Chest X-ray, PA view. Patient: 31 years old, sex M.
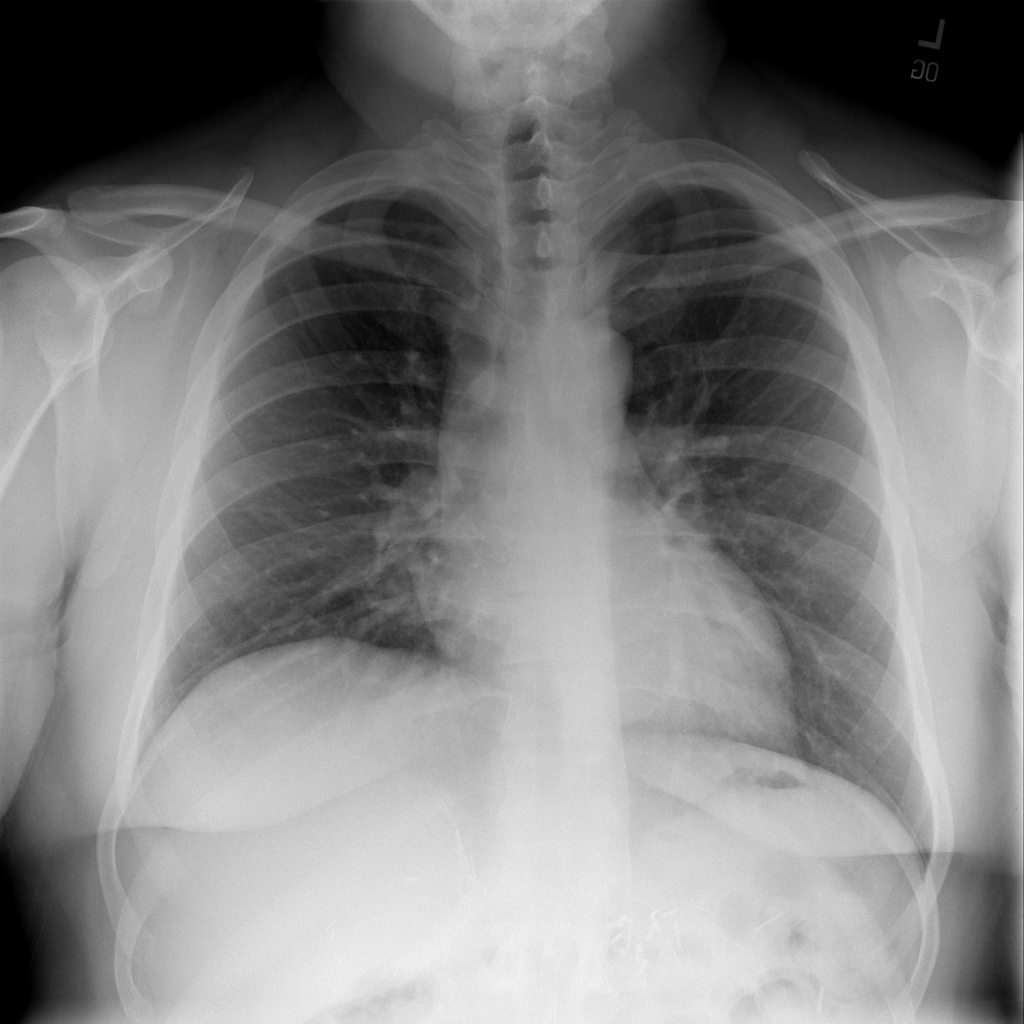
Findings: No Finding